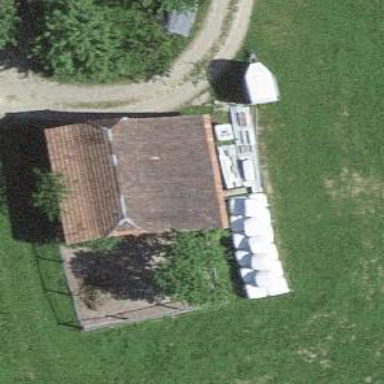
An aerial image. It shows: Rural barn.